Question: I want to dispose the text inserted into a JTable cell in a particular way. Infact now if I write into a cell, the text will be all on the same line, while I would like to see it in two lines.
Maybe I would be clearer with a graphic description. See, I would like the second one:

My Table code here:
'''
public class TablePanel extends JPanel
{
private JTable table;
public Tabella()
{
setLayout(new BoxLayout(this, BoxLayout.Y_AXIS));
table = new JTable(new MyTableModel());
table.setFillsViewportHeight(true);
table.setPreferredScrollableViewportSize(new Dimension(500, 100));
JScrollPane jps = new JScrollPane(table);
add(jps);
add(new JScrollPane(table));
table.setCellSelectionEnabled(true);
table.setRowHeight(30);
TableColumn tcol;
for (int i=0; i<table.getColumnCount(); i++)
{
tcol = table.getColumnModel().getColumn(i);
tcol.setCellRenderer(new CustomTableCellRenderer());
}
table.addMouseListener(
new MouseAdapter(){
public void mouseClicked(MouseEvent e) {
int row = table.rowAtPoint(new Point(e.getX(), e.getY()));
int col = table.columnAtPoint(new Point(e.getX(), e.getY()));
if (col>0) {
if (e.getClickCount() > 1) {
if (row == 5 | row == 6)
{
JOptionPane.showMessageDialog(null, "Impossible to set lesson.");
return;
}
else {
table.getColumnName(col);
String day = table.getColumnName(col);
String hour = (String) table.getValueAt(row, 0);
InsertLesson cell = new InsertLesson(day, hour);
cel.setVisible(true);
}
}
}
}
}
);
}
private class MyTableModel extends AbstractTableModel {
private String[] columns = {"","Monday","Tuesday", "Wednesday", "Thursday", "Friday", "Saturday"};
private String[][] data = {{"8:30 - 9:30","","","","","",""},
{"9:30 - 10:30","","","","","",""},
{"10:30 - 11:30","","","","","",""},
{"11:30 - 12:30","","","","","",""},
{"12:30 - 13:30","","","","","",""},
{"13:30 - 14:30","","","","","",""},
{"14:30 - 15:30","","","","","",""},
{"15:30 - 16:30","","","","","",""},
{"16:30 - 17:30","","","","","",""}};
public int getColumnCount() {
return columns.length;
}
public int getRowCount() {
return data.length;
}
public String getColumnName(int col) {
return columns[col];
}
public Object getValueAt(int row, int col) {
return data[row][col];
}
}
public class CustomTableCellRenderer extends DefaultTableCellRenderer{
public Component getTableCellRendererComponent (JTable table,
Object obj, boolean isSelected, boolean hasFocus, int row, int column) {
Component cell = super.getTableCellRendererComponent(
table, obj, isSelected, hasFocus, row, column);
if (isSelected) {
cell.setBackground(Color.lightGray);
}
else {
if (row % 2 == 0) {
cell.setBackground(new Color (245,245,250));
}
else {
cell.setBackground(new Color(250,250,240));
}
}
return cell;
}
}
}
'''
Thanks to the user Kiheru, a solution has been found: we have to:
1) centre the format of the string that will be inserted into the cell;
2) centre the "space" of the cell itself;
We can do these action by:
1) insert html centring text code in the string that has to be inserted into the cell (html code is automatically recognized);
2) centre the cell itself with the command 'setHorizontalAlignment(JLabel.CENTER);'.
This question might be useful for everyone has this problem.
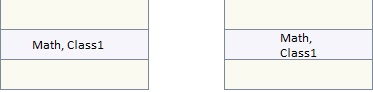
Answer: It's possible to have multiline labels ('DefaultTableCellRenderer' extends 'JLabel') using html as the label text:
'''
"<html>Math,<br>Class1</html>"
'''
Note that you may need to adjust the row heights as described <URL>.
Centering the label text was wanted as well, in addition to the line breaking.
That needs a 'setHorizontalAlignment(JLabel.CENTER)' call on the cell renderer to center the text block. Also, the text lines were wanted centered relative to each other, so the html code ended up to like (actual code has more formatting):
'''
<html><div style="text-align:center">Math,<br>Class1</div></html>
'''